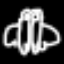
Label: frog